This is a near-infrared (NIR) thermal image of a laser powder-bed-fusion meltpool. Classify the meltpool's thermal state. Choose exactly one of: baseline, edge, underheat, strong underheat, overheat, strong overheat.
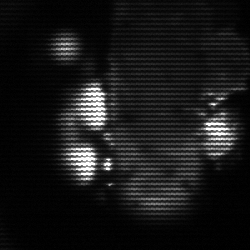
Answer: strong underheat